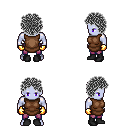
a pixel art fantasy rpg character, male body template, dark elf, purple skin, brown tunic, magenta pants, gray curly afro hairstyle, gold gloves, black shoes, four views (front, back, left, right), 2x2 character sprite sheet, small pixel art, hard edges, no anti-aliasing